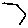
Label: hexagon